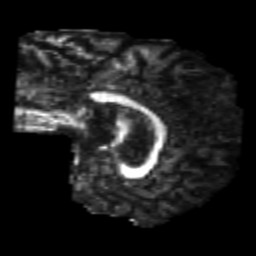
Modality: FA
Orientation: sagittal
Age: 20
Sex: male
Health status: healthy
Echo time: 0.074 s